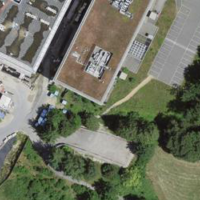
EUNIS habitat code: 55
Species observed at this site:
Pseudotsuga menziesii